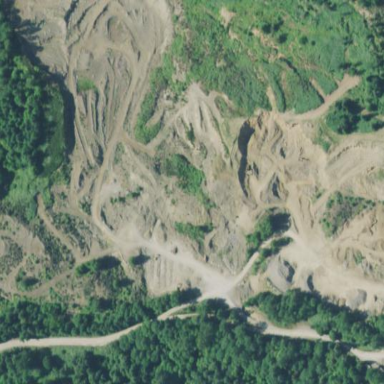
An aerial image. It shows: Quarry area.